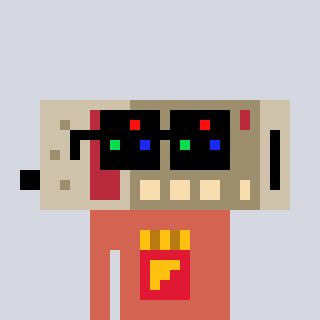
a pixel art character with square black sunglasses, a cordless phone-shaped head and a peachy-colored body on a cool background